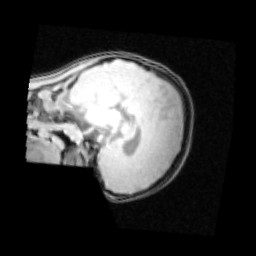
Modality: PDw
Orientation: sagittal
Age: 12
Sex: male
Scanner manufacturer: siemens
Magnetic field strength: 3 T
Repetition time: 0.25 s
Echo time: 0.00103 s